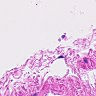
Metastatic tissue present: no